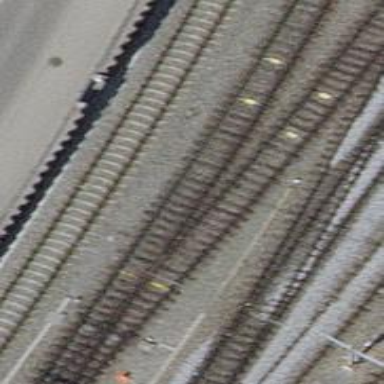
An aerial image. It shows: Single-track railway siding with electrified contact lines.